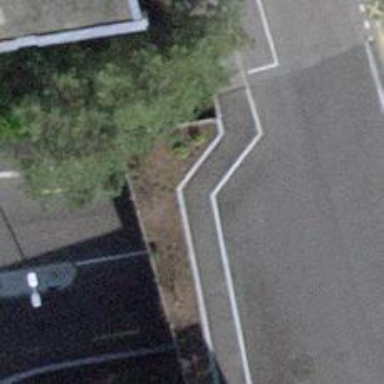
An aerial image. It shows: Asphalt sidewalk along the footway.